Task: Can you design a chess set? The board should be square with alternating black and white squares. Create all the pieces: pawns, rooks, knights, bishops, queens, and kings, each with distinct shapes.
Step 4963:
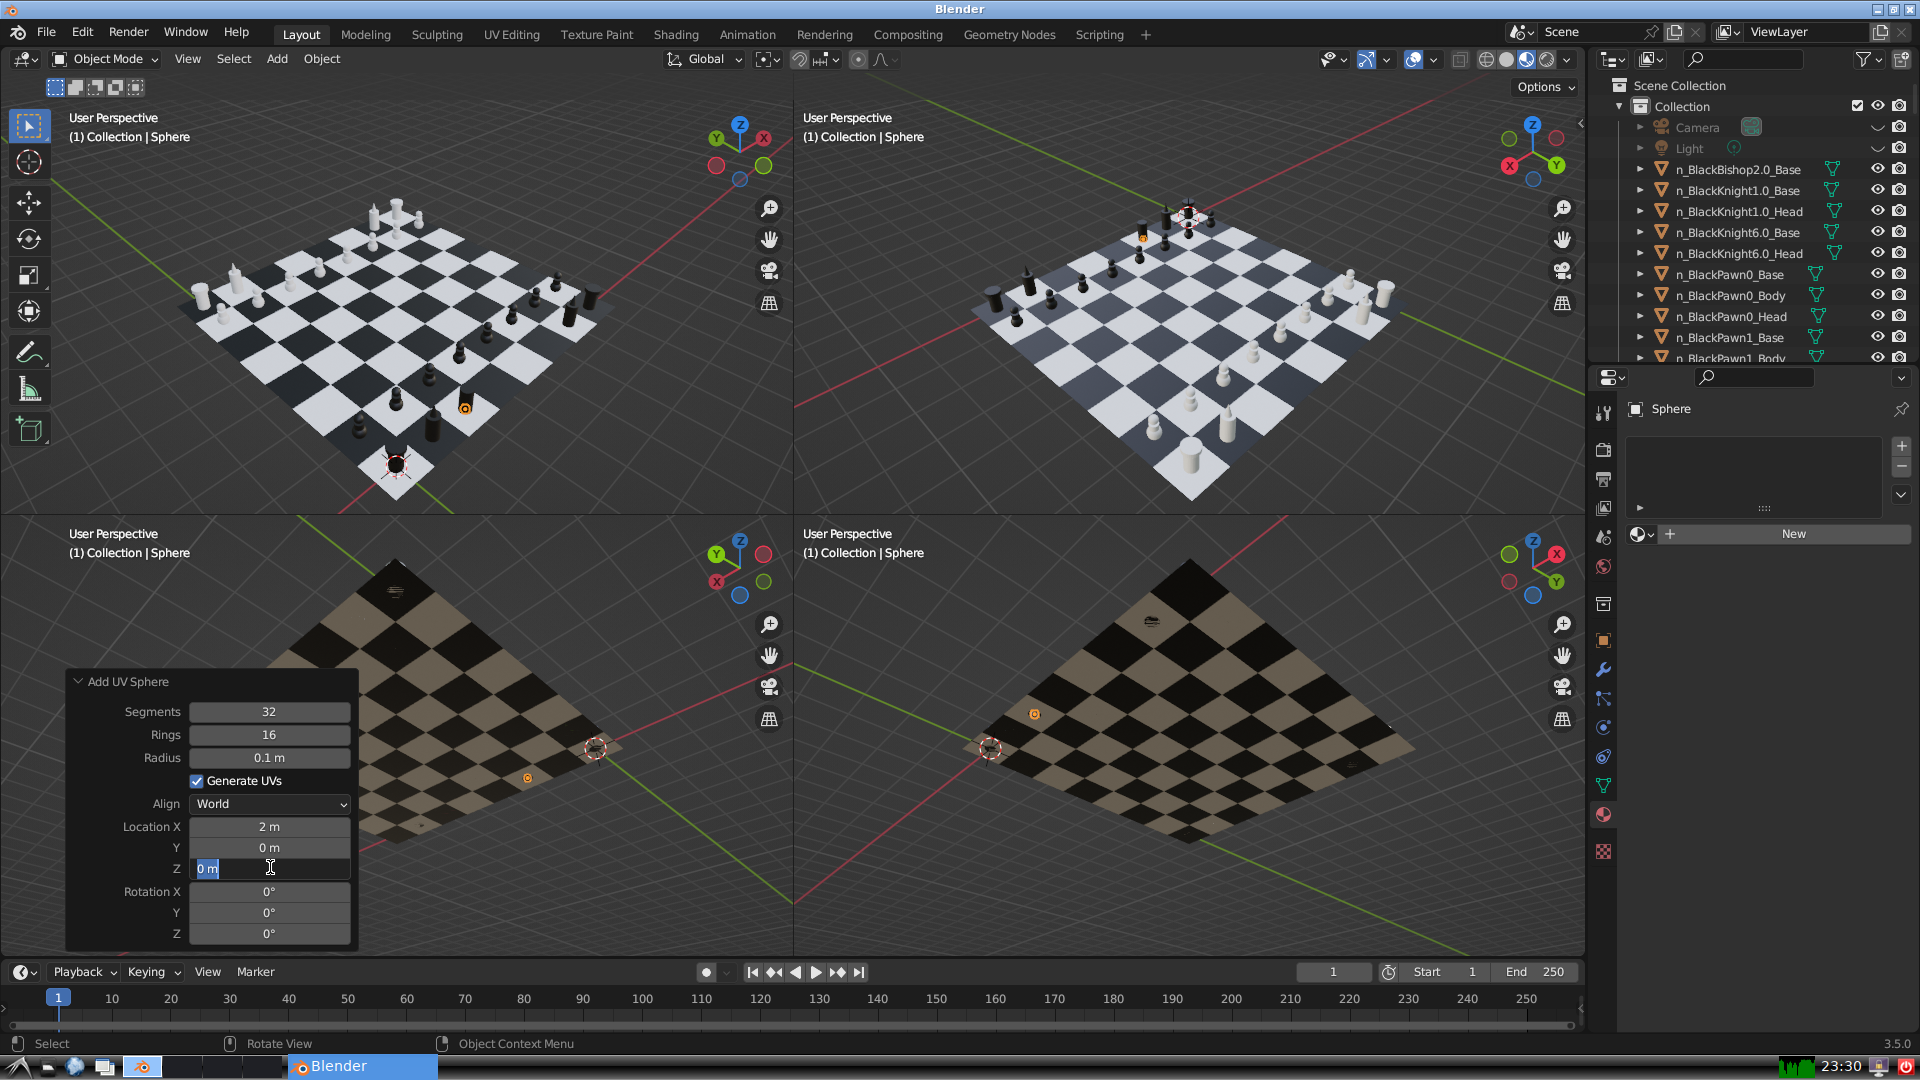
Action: input_text: 0.7